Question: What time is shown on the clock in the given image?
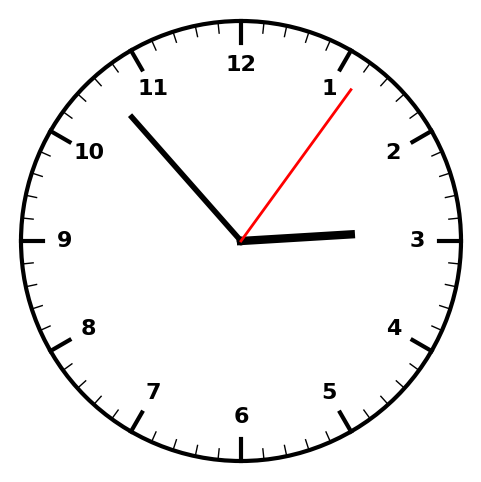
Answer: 02:53:06